Question: I have a data file with the following format
'''
<color> <point>
'''
For example, the file looks like
'''
AABBCC 10
0A0B0C 20
1A1B1C 30
...
'''
So the X-axis is the row number and the Y-axis is the second column. There is a similar question <URL>.
As a result, I don't know how to modify the command.
Running the command as Christoph said, shows only block color. Here is the screen shot

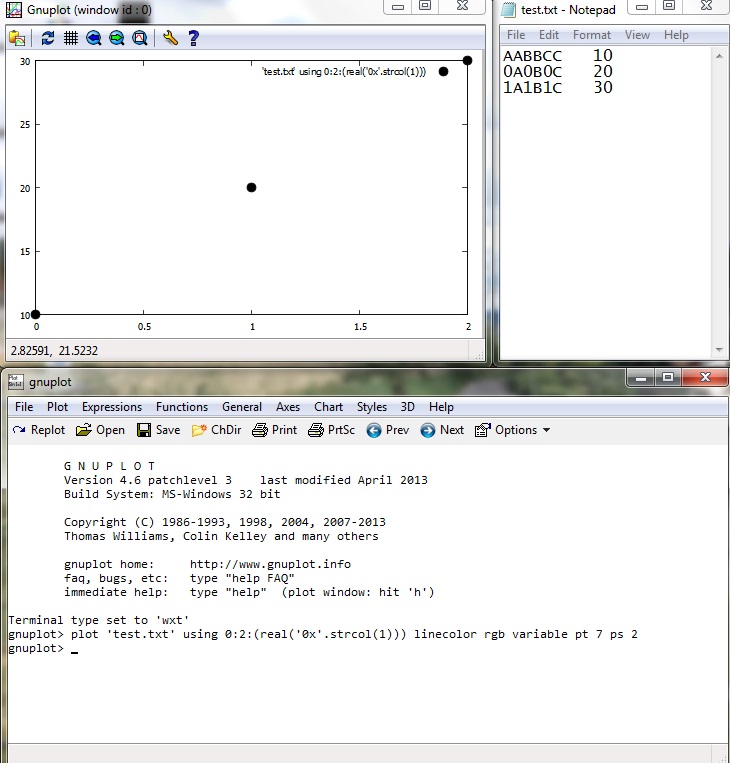
Answer: With the option 'linecolor rgb variable' you can specify an integer number which represents an rgb-tuple. So for your data file you must only convert the hex-values to decimal values.
On Linux you can do this conversion simply with the 'real' function and prepending the string '0x' to your data values:
'''
plot 'test.dat' using 0:2:(real('0x'.strcol(1))) linecolor rgb variable pt 7 ps 2
'''
Unfortunately, this doesn't work on Windows, something like 'print real('0xAABBCC')' always returns 0.0.
Here is a gnuplot-only conversion function for hexadecimal rgb-values to integers:
'''
hex = '123456789ABCDEF'
hex_to_int(s) = strstrt(hex, s[1:1])*2**20 + strstrt(hex, s[2:2])*2**16 + strstrt(hex, s[3:3])*2**12 + strstrt(hex, s[4:4])*2**8 + strstrt(hex, s[5:5])*2**4 + strstrt(hex, s[6:6])
plot 'test.txt' using 0:2:(hex_to_int(strcol(1))) linecolor rgb variable pt 7 ps 2
'''